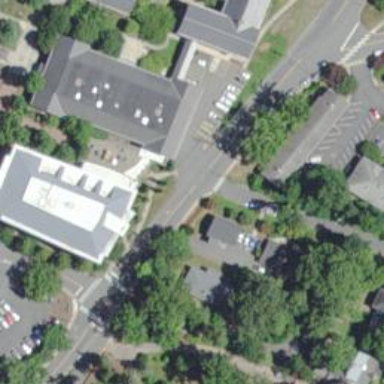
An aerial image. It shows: School building.